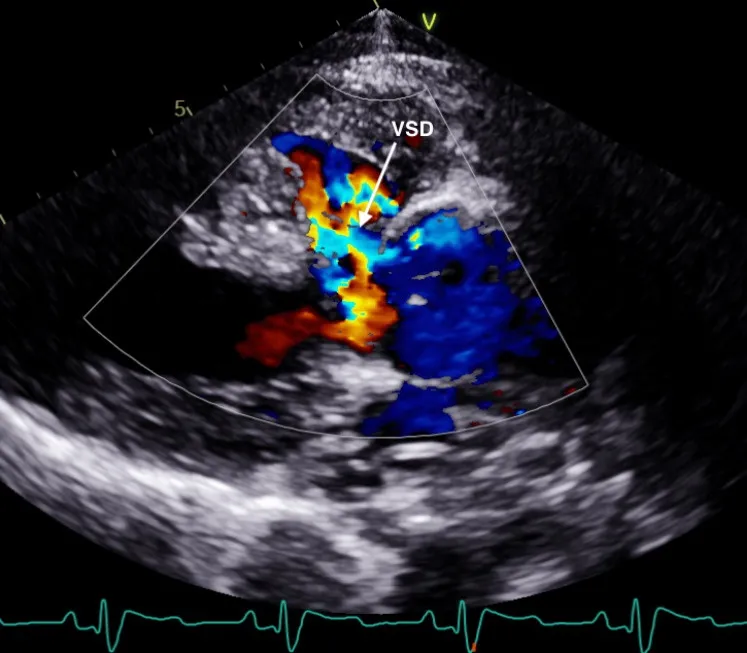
Echocardiogram with color doppler showing right-to-left shunt VSD.
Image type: radiology (ultrasound)